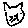
Label: cat